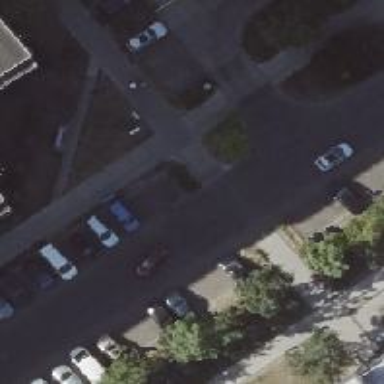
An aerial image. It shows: Unmarked crossing on the road.